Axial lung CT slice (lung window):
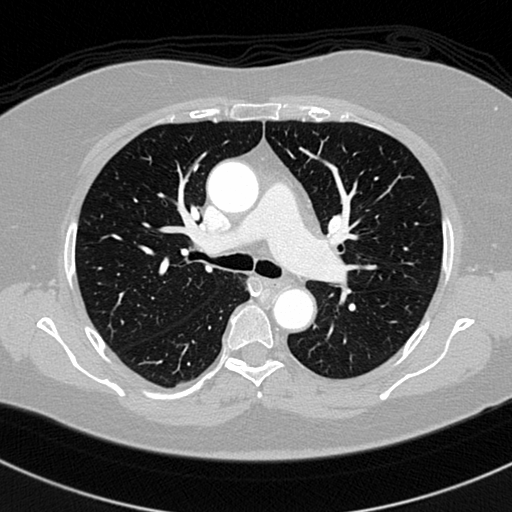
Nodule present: no